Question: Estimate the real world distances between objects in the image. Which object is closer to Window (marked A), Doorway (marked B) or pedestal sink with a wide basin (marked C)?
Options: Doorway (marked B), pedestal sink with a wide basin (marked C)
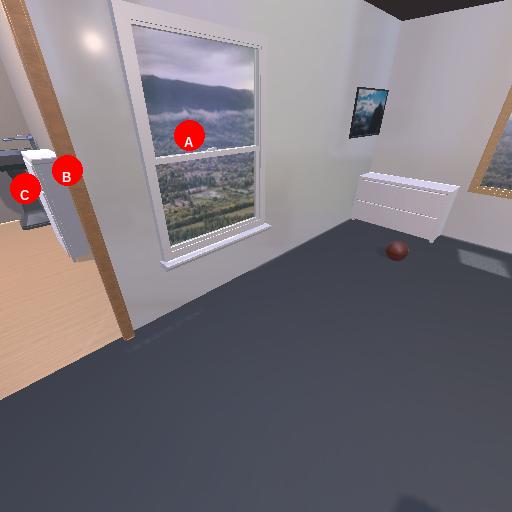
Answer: Doorway (marked B)